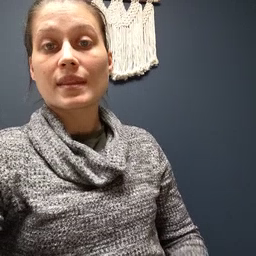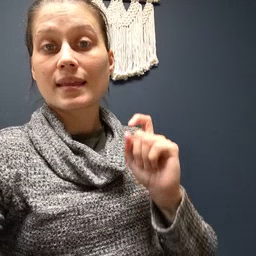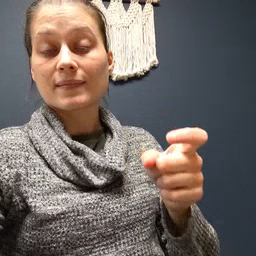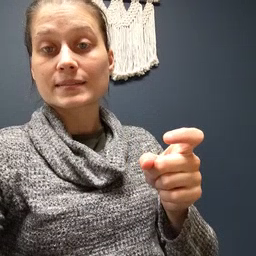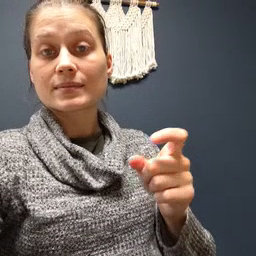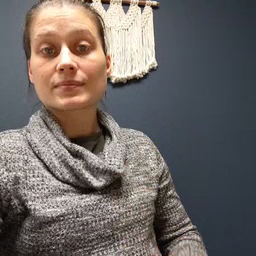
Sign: gift